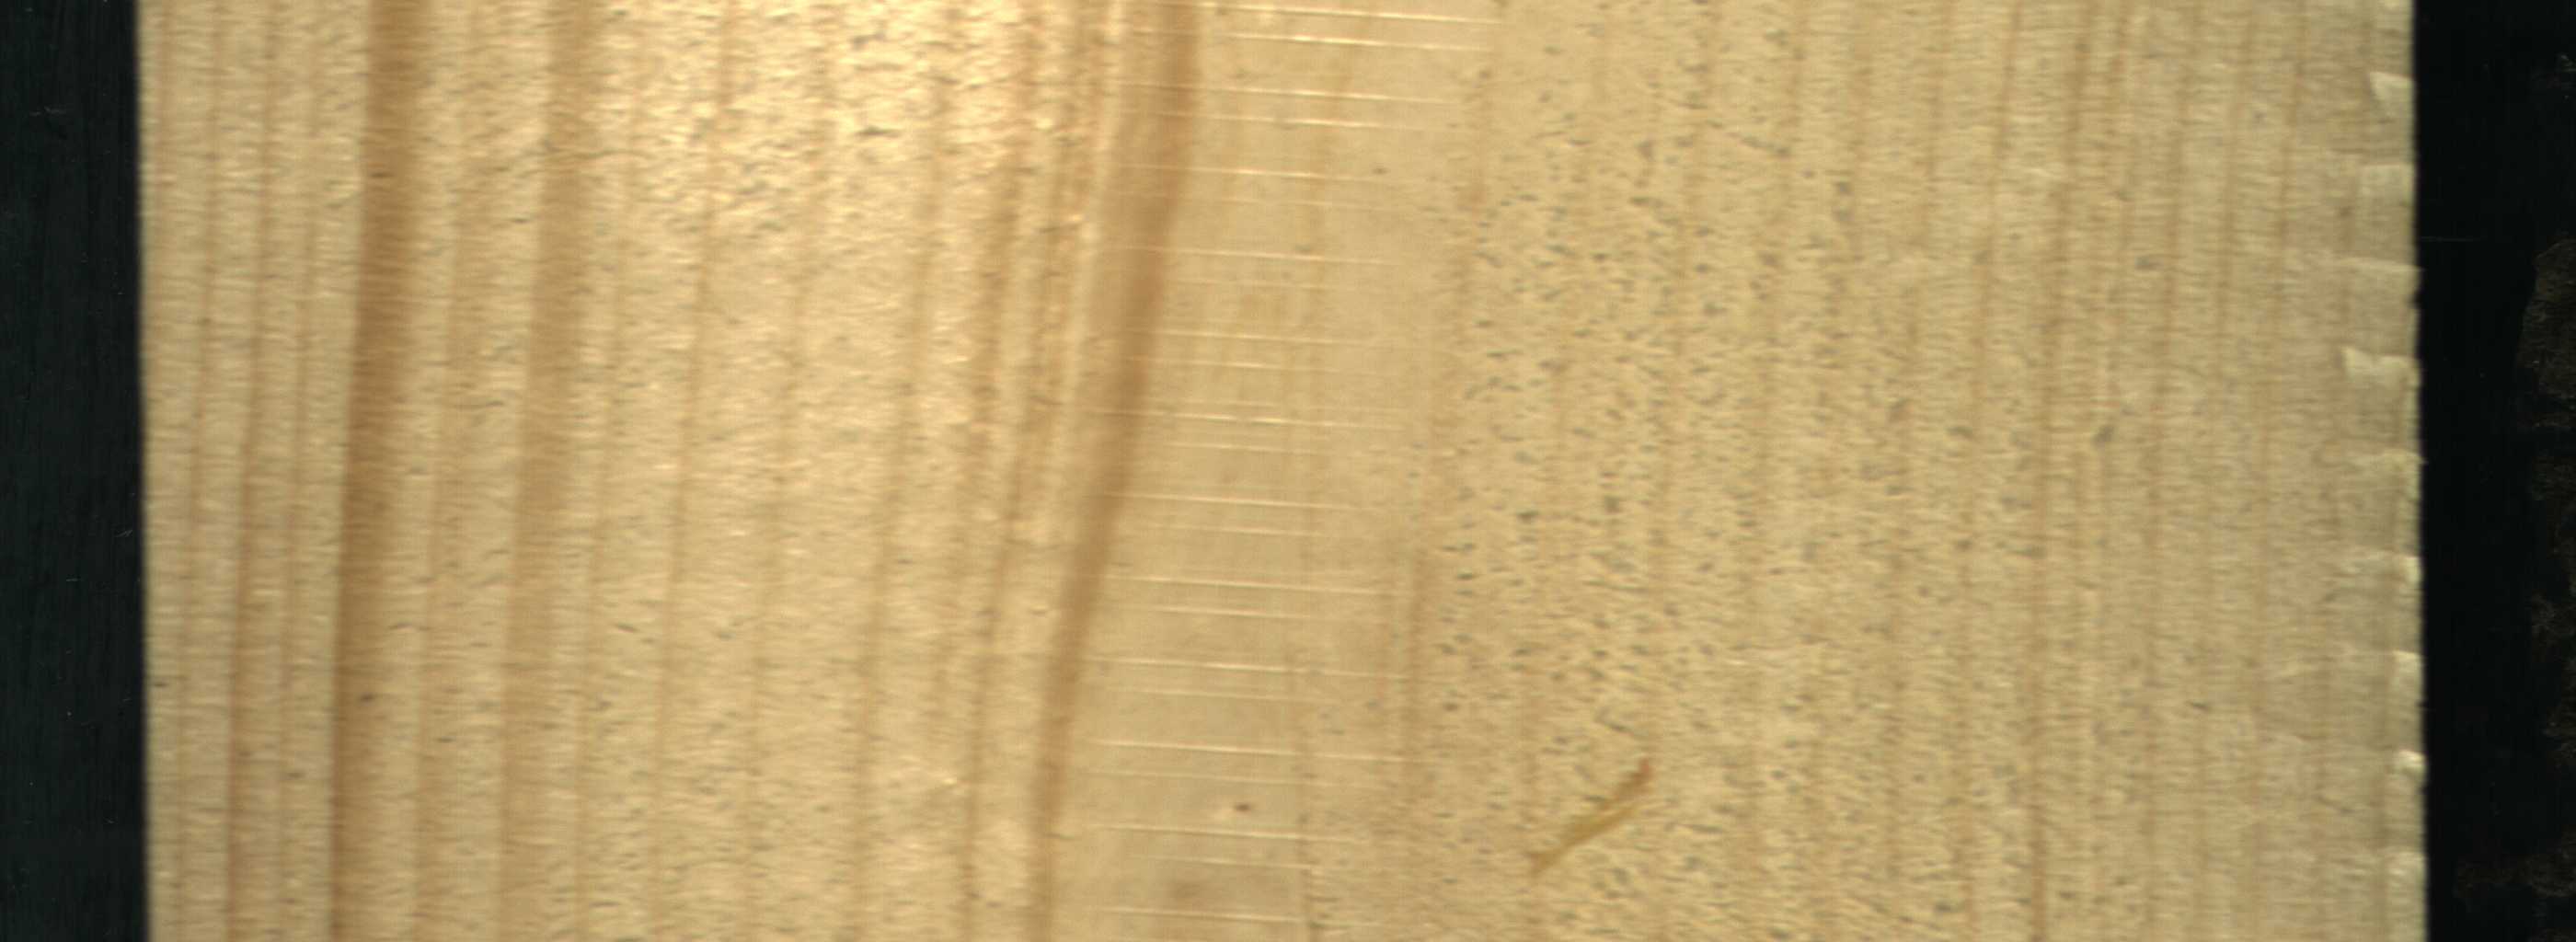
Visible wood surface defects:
resin